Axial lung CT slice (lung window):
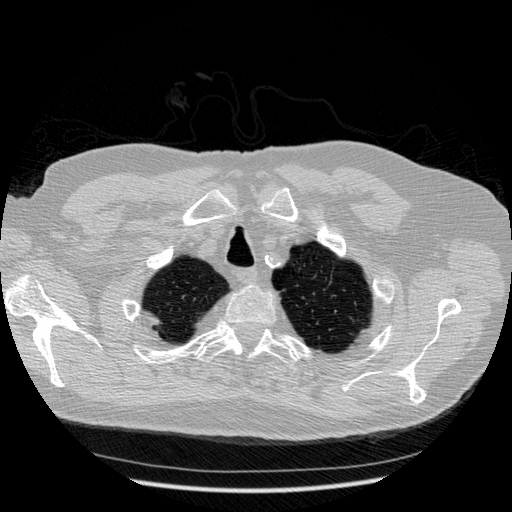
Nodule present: no